Question: I'm uploading a pdf file from an iOS application to a Rails application.
The file is uploaded, but its content type gets corrupted.
Here is the relevant part of the iOS code to upload the file (using AFNetworking library):
'''
NSURL *url = [NSURL URLWithString:kWebserviceHost];
AFHTTPClient *httpClient = [[AFHTTPClient alloc] initWithBaseURL:url];
// httpClient.parameterEncoding = AFFormURLParameterEncoding; // Experimented with different values, no effect
NSData *documentData = [NSData dataWithContentsOfURL:self.documentURL];
if (! documentData) {
NSLog(@"Trying to upload nil document: sorry! - %@", self.documentData);
return;
}
NSMutableURLRequest *request = [httpClient multipartFormRequestWithMethod:@"PUT" // @"POST"
path:@"new_upload"
parameters:@{ @"fooKey" : fooString, @"barKey" : barString }
constructingBodyWithBlock: ^(id <AFMultipartFormData>formData) {
[formData appendPartWithFileData:documentData name:@"document" fileName:@"upload.pfd" mimeType:@"application/pdf"];
}];
AFHTTPRequestOperation *operation = [[AFHTTPRequestOperation alloc] initWithRequest:request];
[operation setUploadProgressBlock:^(NSInteger bytesWritten, long long totalBytesWritten, long long totalBytesExpectedToWrite) {
NSLog(@"Sent %lld of %lld bytes", totalBytesWritten, totalBytesExpectedToWrite);
progressBlock(totalBytesWritten / totalBytesExpectedToWrite);
}];
[operation setCompletionBlockWithSuccess:^(AFHTTPRequestOperation *operation, id responseObject) {
uploadSuccessBlock();
} failure:^(AFHTTPRequestOperation *operation, NSError *error) {
NSLog(@"Sorry, could not upload document - %@", error);
failureBlock(error);
}];
[operation start];
'''
Let's go to the other side, a Rails 3.2.3 server.
I'm using the gem PaperClip (version 3.1.4). Here is the definition of the paperclip attachment in my model class:
'''
paperclip_storage = (Rails.env.production?) ? {
:storage => :s3,
:s3_credentials => "#{Rails.root}/config/s3.yml",
:path => ':attachment/:id/:style.:extension',
:bucket => 'mybucketname' #,
# :s3_headers => { "Content-Type" => "video/mp4" }
}
: { :headers => { "Content-Type" => "application/pdf" }
}
has_attached_file :document, paperclip_storage.merge( :use_timestamp => false,
:url => "/assets/:id/:basename.:extension",
:path => ":rails_root/public/assets/:id/:basename.:extension",
:processors => nil # Maybe the processing of the file mess things up?
)
'''
I also tried to skip the post process (even though the documentation says none should be applied because no style is defined).
'''
before_post_process :skip_post_process
def skip_post_process
return false
end
'''
An other try: setting the content_type in a post_process filter:
'''
after_post_process :force_content_type_to_pdf
def force_content_type_to_pdf
puts "--------------- Changing content_type"
self.document.instance_write(:content_type, "application/pdf")
end
'''
Here is the controller method to receive and save the file:
'''
def new_upload
@document = Document.create()
document = params[:document]
if (document.nil?)
return
end
@document.document = document
puts "Document type: #{@document.document.content_type}" # logs: 'application/pdf'
puts "Parameters: #{params}" # logs Parameters: {"fooKey"=>"foo", "barKey"=>"bar", "document"=>#<ActionDispatch::Http::UploadedFile:0x007ff5a429be58 @original_filename="upload.pfd", @content_type="application/pdf", @headers="Content-Disposition: form-data; name="document"; filename="upload.pfd"
Content-Type: application/pdf
", @tempfile=#<File:/var/folders/vy/zm_x1bts5hs6pkvzk7clnmvm0000gn/T/RackMultipart20120802-12714-1j0hq6q>>}
@document.foo = params['fooKey']
@document.bar = params['barKey']
if @document.save
render :json => {status: "saved" }
return
else
render json: @document.errors, status: :unprocessable_entity
return
end
end
'''
The file is uploaded, but unreadable. The Finder does not know which application to use to open it.
Here is a screenshot of a QuickLook preview:

The content type is somehow mixed up.
'file --mime /file/path/before/or/after/upload.pdf' returns the following message on the original file (the one that will be uploaded by the iOS app) or on the file created by the Rails server after a successful upload:
'/upload.pfd: application/pdf; charset=binary'. Sounds good so far.
'mdls -name kMDItemContentType /file/path/before/upload.pdf' returns 'kMDItemContentType = "com.adobe.pdf"' on the file to be uploaded. Still ok.
But the same command on the file created by the Rails server returns: 'kMDItemContentType = "dyn.ah62d4rv4ge81a3xe"'.
This at least explains why the Finder is confused.
The problem is similar when downloading the file in a browser. Here is the relevant method of my controller:
'''
def download_document
@document = Document.find(params[:id])
if (@document && @document.document)
# Line below propagate the file content-type problem:
send_file Rails.root.join(document.path), :type => "application/pdf", :x_sendfile => false, :stream => false
# This hack works while server is locally hosted
send_data File.read(Rails.root.join(@document.document.path)), :type => "application/pdf"
end
end
'''
Unfortunately, the hack will not be ok when hosting on S3. And it prevents me to conveniently browse my file system to look at the uploaded document when debugging my iOS app.
Downloading the file directly from S3 via an FTP client such as Transmit gets me the same corrupted file.
What is the problem? Where do you think I should further troubleshoot, client or server? How? Any idea, tip, hunch of things to assert or look at?
If you don't have any solution, I would also be glad to be given a temporary fix to set properly again the content_type (or whatever the problem is) on the corrupted file after having downloaded it.
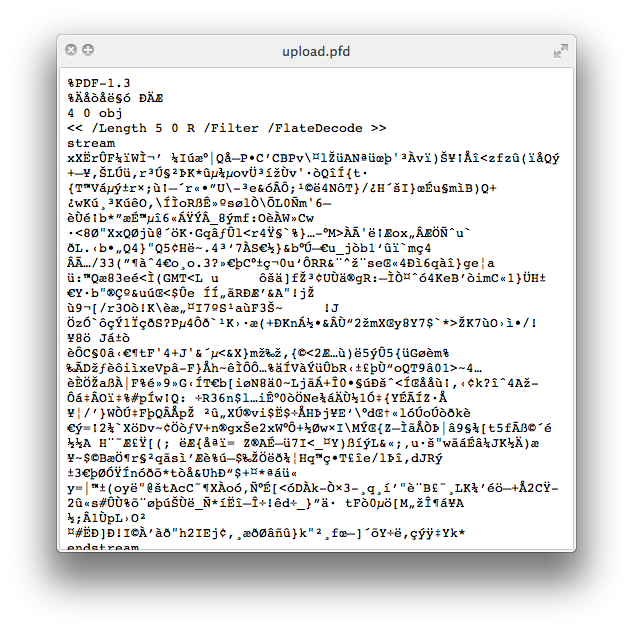
Answer: What happens if you name the uploaded file "upload.pdf" instead of "upload.pfd"?